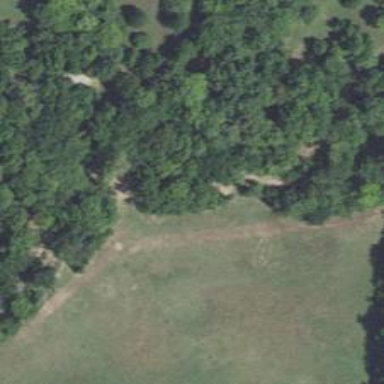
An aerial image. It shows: Disc golf tee area.